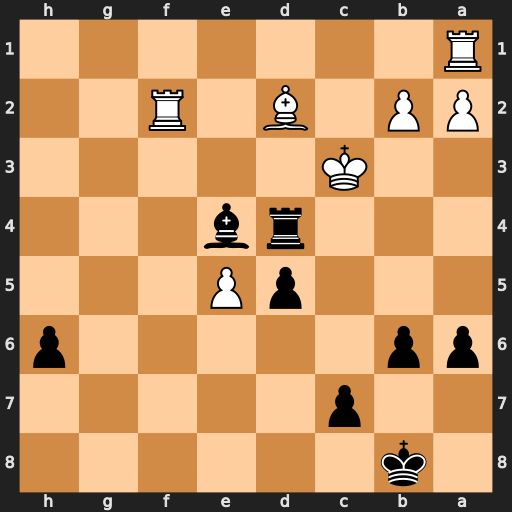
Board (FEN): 1k6/2p5/pp5p/3pP3/3rb3/2K5/PP1B1R2/R7
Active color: b
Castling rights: -
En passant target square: -
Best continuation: Rc4+ Kb3 Bc2+ Ka3 Ra4#